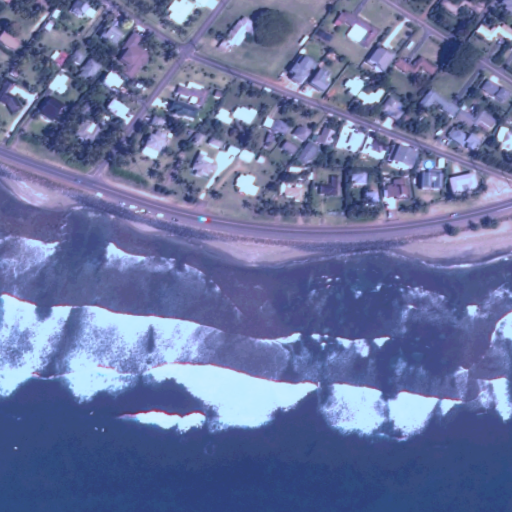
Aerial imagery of cape in Hawaii named ‘Ō‘ōmanō Point containing only unknown